Field crop: maize
Growth stage: 2
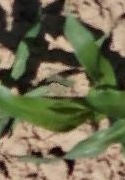
Species: maize